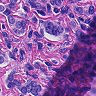
Metastatic tissue present: yes